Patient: sex F, age 62
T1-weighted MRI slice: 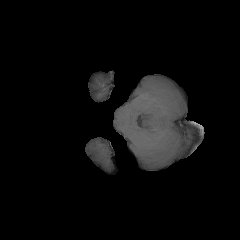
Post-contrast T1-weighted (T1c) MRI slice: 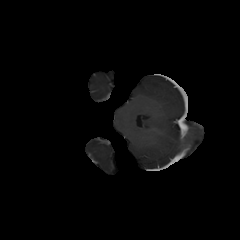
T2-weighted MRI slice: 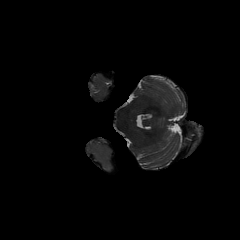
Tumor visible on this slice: yes
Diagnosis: Glioblastoma, IDH-wildtype
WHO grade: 4